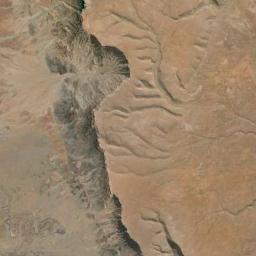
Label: mountain